高三 · 立体几何学
22. 如图, 已知球 $\mathrm{O}_{1}, \mathrm{O}_{2}$ 分别切平面 $\beta$ 于点 $\mathrm{F}_{1}, \mathrm{~F}_{2}, \mathrm{P}_{1} \mathrm{P}_{2}$ 为 $\odot \mathrm{O}_{1}$ 的一条直径, 点 $\mathrm{Q}_{1}, \mathrm{Q}_{2}$ 分别为点 $\mathrm{P}_{1}, \mathrm{P}_{2}$ 在平面 $\beta$ 内的平行射影, $\mathrm{G}_{1} \mathrm{G}_{2}=2 \mathrm{a}, \mathrm{Q}_{1} \mathrm{Q}_{2}=2 \mathrm{~b}, \mathrm{G}_{1} \mathrm{G}_{2}$ 与 $\mathrm{Q}_{1} \mathrm{Q}_{2}$ 互相垂直平分, 求证: $\mathrm{F}_{1} \mathrm{~F}_{2}=2 \sqrt{\mathrm{a}^{2}-\mathrm{b}^{2}}$.

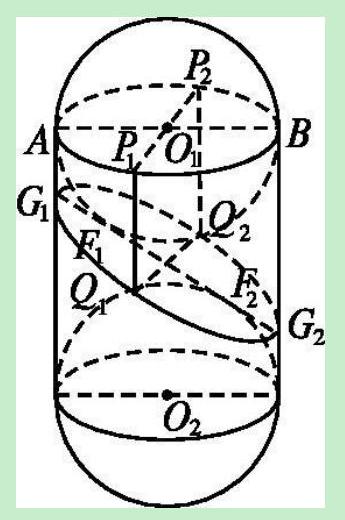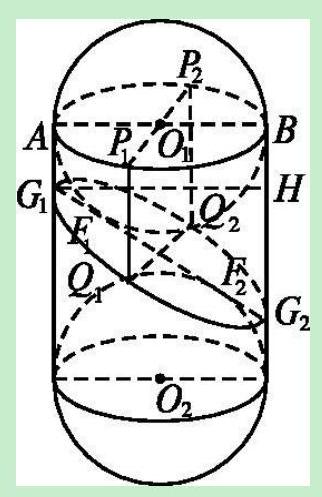
答案: 证明：如图, 过点 $\mathrm{G}_{1}$ 作 $\mathrm{G}_{1} \mathrm{H} \perp \mathrm{BG}_{2}, \mathrm{H}$ 为垂足,

则四边形 $\mathrm{ABHG}_{1}$ 是矩形. $\therefore \mathrm{G}_{1} \mathrm{H}=\mathrm{AB}$.

$\because$ 点 $\mathrm{Q}_{1}, \mathrm{Q}_{2}$ 分别是点 $\mathrm{P}_{1}, \mathrm{P}_{2}$ 的平行射影,

$\therefore \mathrm{P}_{1} \mathrm{Q}_{1} \square \mathrm{P}_{2} \mathrm{Q}_{2} \therefore$ 四边形 $\mathrm{P}_{1} \mathrm{Q}_{1} \mathrm{Q}_{2} \mathrm{P}_{2}$ 是平行四边形.

$\therefore \mathrm{Q}_{1} \mathrm{Q}_{2}=\mathrm{P}_{1} \mathrm{P}_{2}$, 即 $\mathrm{Q}_{1} \mathrm{Q}_{2}$ 等于底面直径.

$\therefore \mathrm{G}_{1} \mathrm{H}=\mathrm{AB}=\mathrm{Q}_{1} \mathrm{Q}_{2}=2 \mathrm{~b}$.

又由切线长定理,知 $\mathrm{G}_{1} \mathrm{~A}=\mathrm{G}_{1} \mathrm{~F}_{1}=\mathrm{G}_{2} \mathrm{~F}_{2}, \mathrm{G}_{2} \mathrm{~F}_{1}=\mathrm{G}_{2} \mathrm{~B}$,

$\therefore \mathrm{G}_{2} \mathrm{~F}_{1}-\mathrm{G}_{2} \mathrm{~F}_{2}=\mathrm{G}_{2} \mathrm{~B}-\mathrm{G}_{1} \mathrm{~A}$.

又 $\mathrm{G}_{1} \mathrm{~A}=\mathrm{BH}, \therefore \mathrm{G}_{2} \mathrm{~F}_{1}-\mathrm{G}_{2} \mathrm{~F}_{2}=\mathrm{G}_{2} \mathrm{~B}-\mathrm{BH}$.

$\therefore \mathrm{F}_{1} \mathrm{~F}_{2}=\mathrm{G}_{2} \mathrm{H}$.

在 Rt $\triangle G_{1} G_{2} H$ 中, $G_{2} H=\sqrt{G_{1} G_{2}^{2}-G_{1} H^{2}}=\sqrt{(2 a)^{2}-(2 b)^{2}}=2 \sqrt{a^{2}-b^{2}}$, 故 $F_{1} F_{2}=2 \sqrt{a^{2}-b^{2}}$.
解析: : 分析: 本题主要考查了平面与圆柱面的截线, 解决问题的关键是根据平面与圆柱面的截线的性质结合平行四边形有关性质及切线长定理以及平行射影的原理分析计算即可